Question: I am working on a dataset from Kaggle and here's some parts of the data set

So I would like to delete the time in the "Date" column, which would only show "15-05-13" instead of "15-05-13 17:00". I was wondering how to code this?
I think it should be something like this:
'''
train$Dates <- sub("15-05-13 17:00", "15-05-13", train$Dates)
'''
But in this way, it's going to take me forever because the data set is huge...
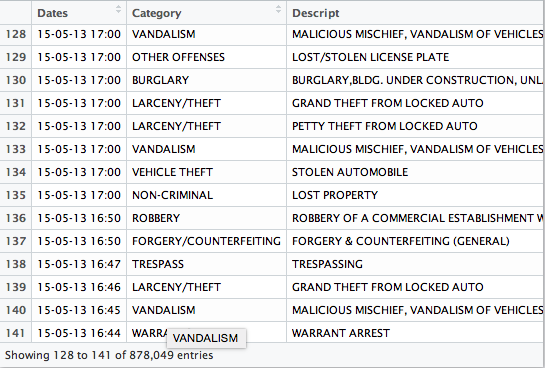
Answer: wendy, all you need is:
'''
train$date <- format(as.Date(train$date,'%y-%m-%d'),'%y-%m-%d')
> train
date
1 15-05-13
2 15-05-13
3 15-05-13
'''